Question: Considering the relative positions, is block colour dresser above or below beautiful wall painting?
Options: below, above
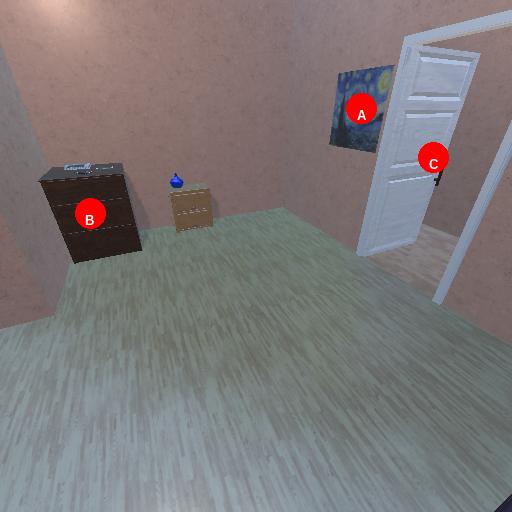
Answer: below